Question: When clciked on a plus or minus icon , i am trying to set the value of a input text of the below element
'''
<input type="text" class="QtyInput" value="0">
'''
Even though i increased the quantity and when i inspected the element it is still
shown with the value as zero
please see the screen shot below
<URL>

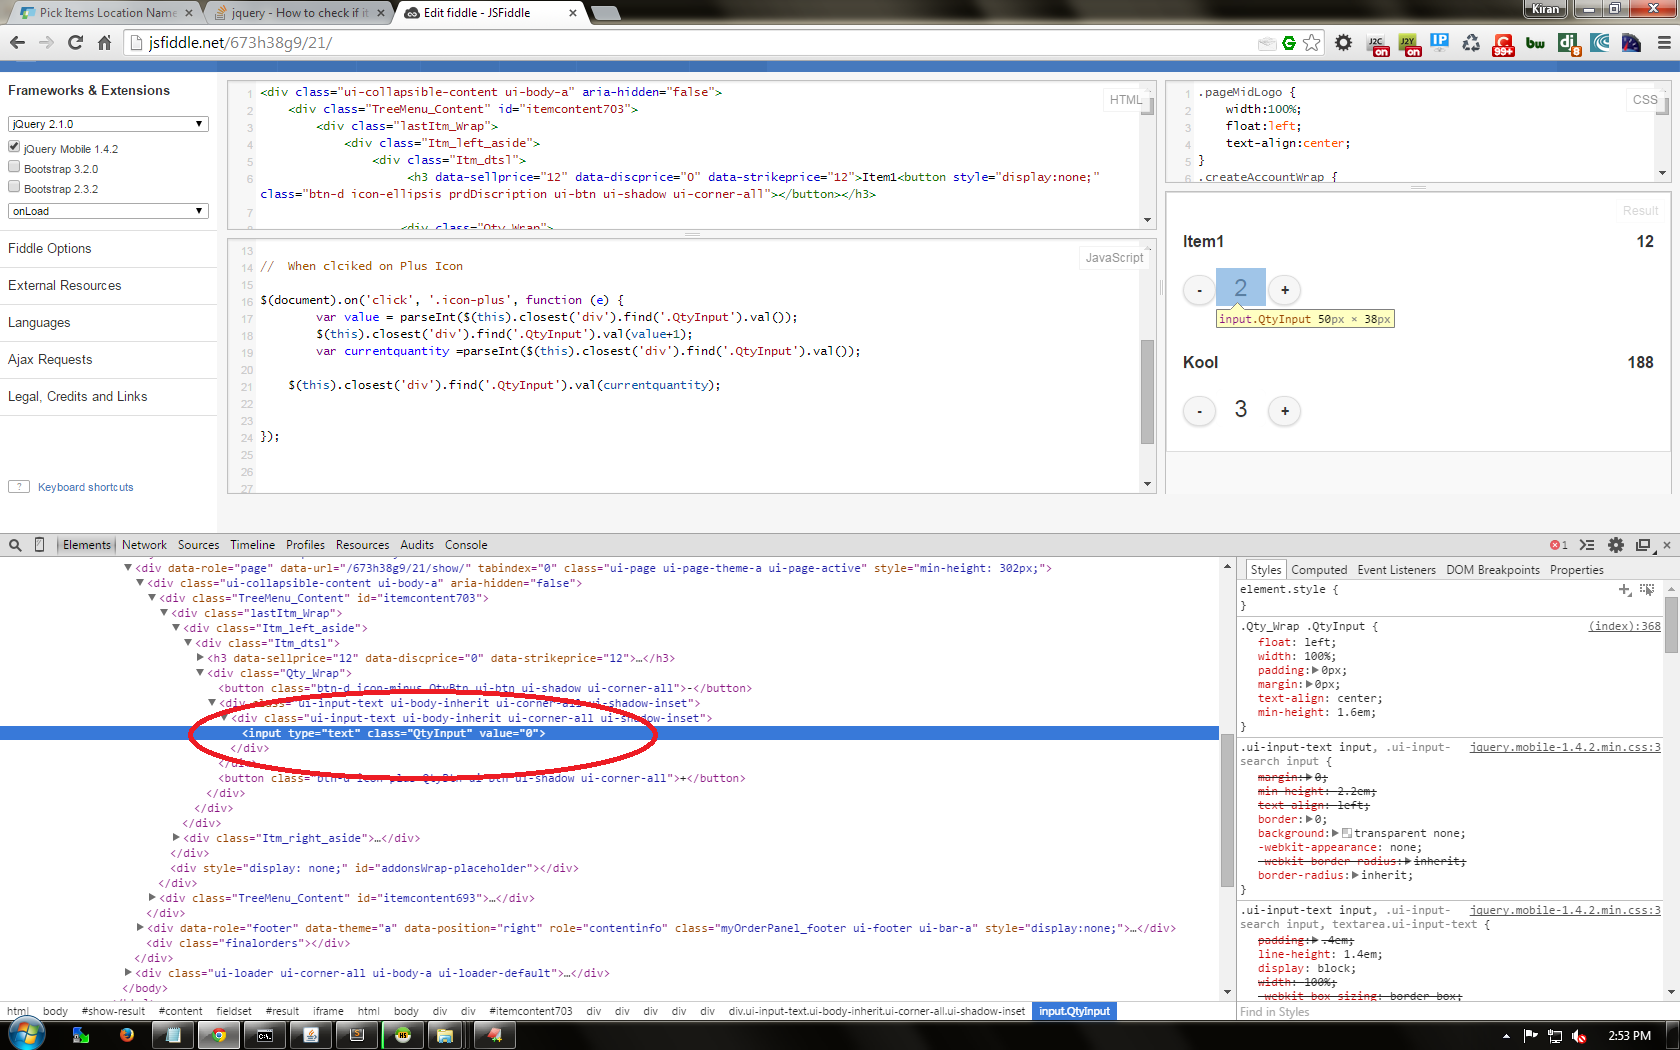
Answer: What you are checking is the value of the attribute, the actual value of the element is a property which is updated when you use '.val()'. The 'value' attribute is used to set the initial value of the element.
'''
$(document).on('click', '.icon-minus', function (e) {
var value = parseInt($(this).closest('div').find('.QtyInput').val());
if(value>=1)
{
var value = parseInt($(this).closest('div').find('.QtyInput').val());
var $input = $(this).closest('div').find('.QtyInput');
$input.val(value-1);
console.log('value-', $input.val(), $input.attr('value'), $input.prop('value'))
}
});
'''
Demo: <URL>